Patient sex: M
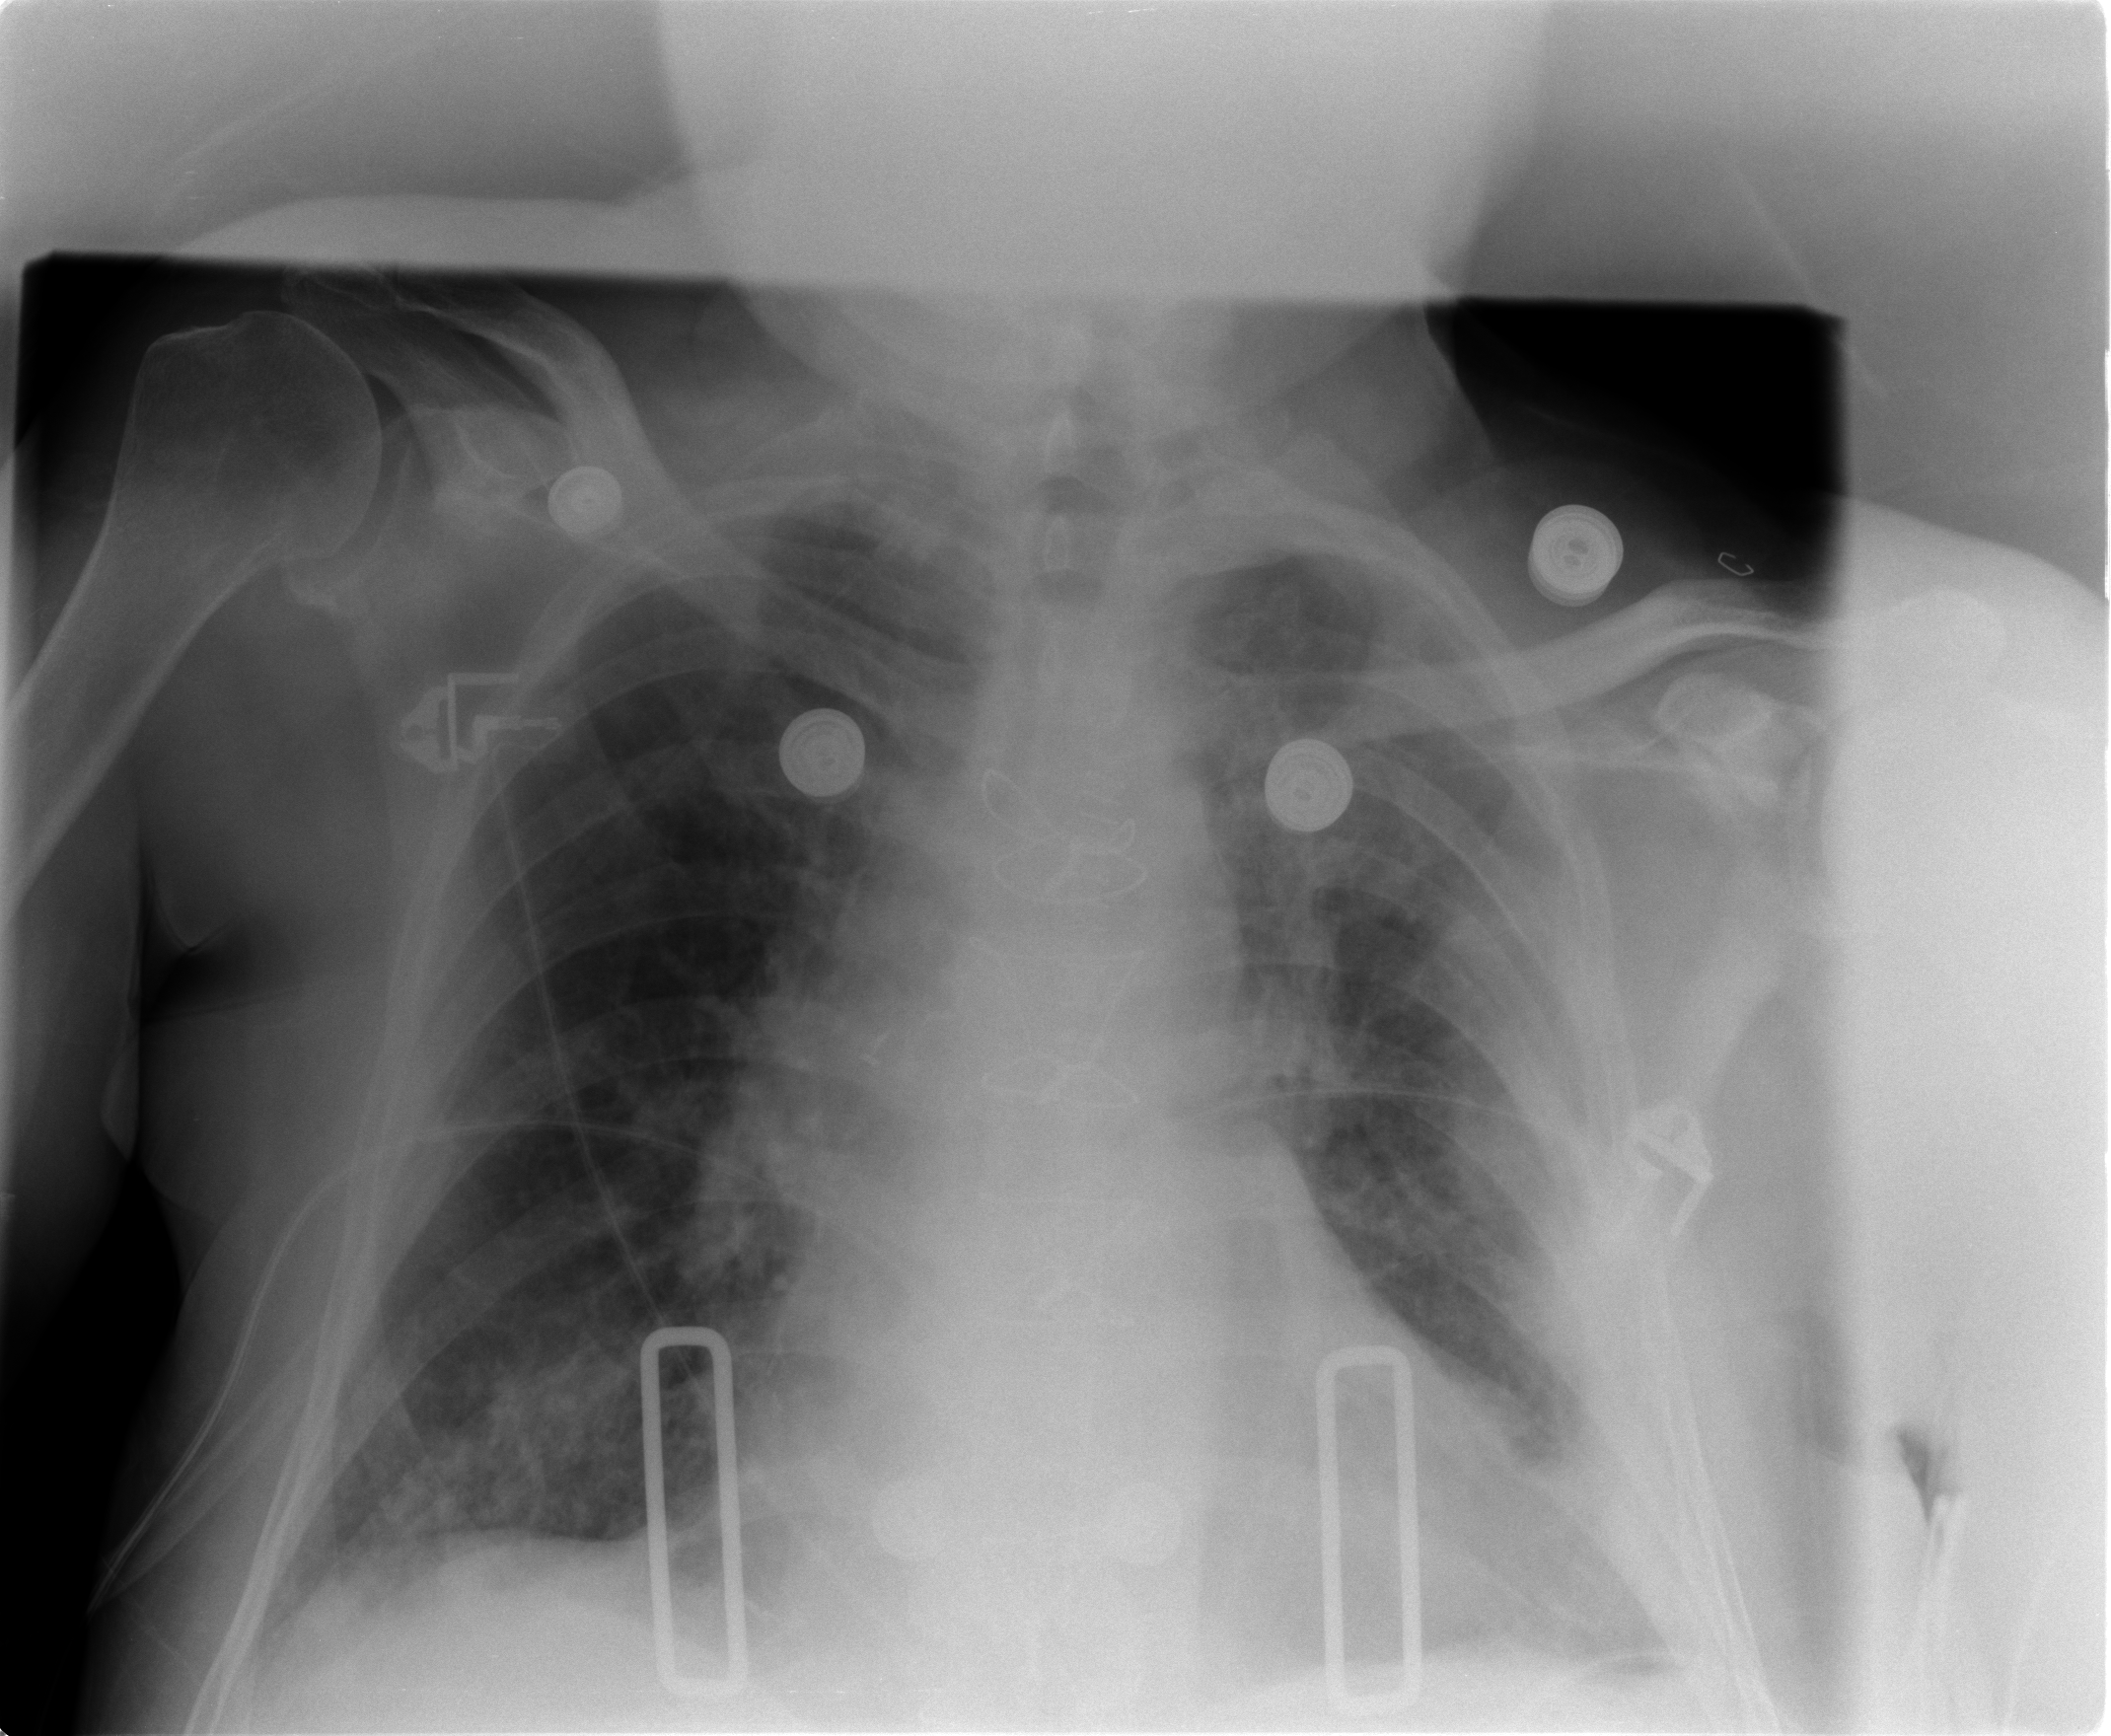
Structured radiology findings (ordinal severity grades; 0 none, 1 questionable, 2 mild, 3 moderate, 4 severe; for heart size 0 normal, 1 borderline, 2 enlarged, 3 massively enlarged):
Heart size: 1
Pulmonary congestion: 2
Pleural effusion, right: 2
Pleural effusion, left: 2
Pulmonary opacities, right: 2
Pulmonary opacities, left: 0
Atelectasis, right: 2
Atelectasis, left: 2